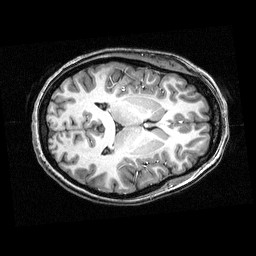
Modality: T1w
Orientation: axial